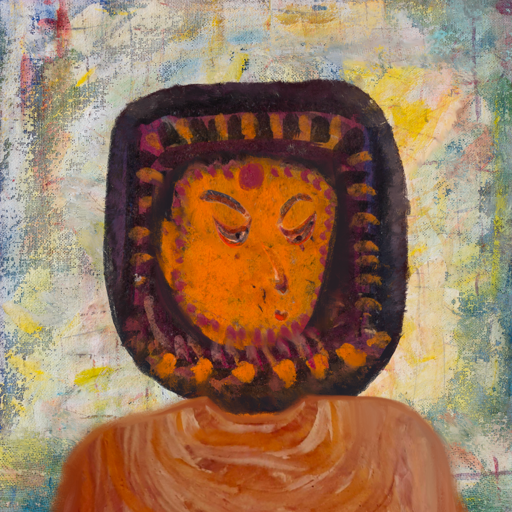
Background: Irani, Head And Neck Side: Doll_w_Hair, Face Side: Hypocrite, Bust: Pious_Lady, Hair Side: Blank, Head Accessory: Blank, Second Necklace: Blank, Necklace: Blank, Baby: Blank